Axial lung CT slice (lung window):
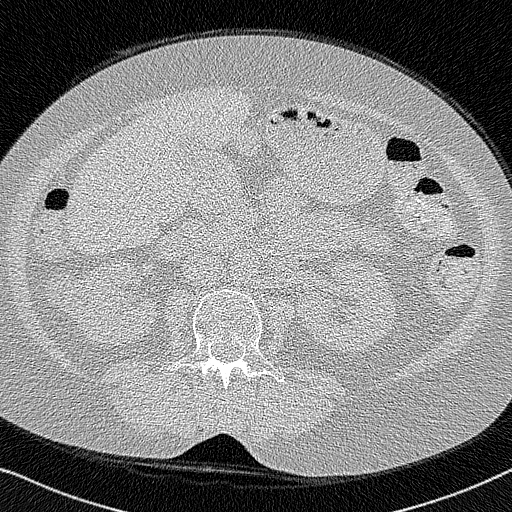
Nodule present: no